【题型】证明题　【知识点】解析几何　【难度】medium
已知三条直线 \( l_i: y = kx + m_i \ (i = 1,2,3) \) 分别与抛物线 \( \Gamma: y^2 = 8x \) 交于点 \( A_i \)、\( B_i \)，\( T(t,0) \) 为 \( x \) 轴上一定点，且 \( m_1 < m_2 < m_3 < -t \)，记点 \( T \) 到直线 \( l_i \) 的距离为 \( d_i \)，\( \triangle TA_iB_i \) 的面积为 \( S_i \).

\vspace{0.5em}
(1) 若直线 \( l_3 \) 的倾斜角为 \( 45^\circ \)，且过抛物线 \( \Gamma \) 的焦点 \( F \)，求直线 \( l_3 \) 的方程；

\vspace{0.5em}
(2) 若 \( \overrightarrow{OA_1} \cdot \overrightarrow{OB_1} = 0 \)，且 \( km_1 \neq 0 \)，证明：直线 \( l_1 \) 过定点；

\vspace{0.5em}
(3) 当 \( k = 1 \) 时，是否存在点 \( T \)，使得 \( S_1 \)，\( S_2 \)，\( S_3 \) 成等比数列，\( d_1 \)，\( d_2 \)，\( d_3 \) 也成等比数列？若存在，请求出点 \( T \) 的坐标；若不存在，请说明理由.
【解答】
\textbf{【答案】}
(1) \( y = x - 2 \)

\vspace{0.5em}
(2) 证明见解析

\vspace{0.5em}
(3) 存在点 \( T(-2,0) \) 满足题意

\vspace{1em}
\textbf{【知识点】} 等比中项的应用、求直线与抛物线相交所得弦的弦长、抛物线中的直线过定点问题

\vspace{1em}
\textbf{【分析】}
(1) 根据抛物线交点，结合直线的点斜式即可求解，

\vspace{0.5em}
(2) 联立直线与抛物线方程得韦达定理，即可根据数量积的坐标运算求解，

\vspace{0.5em}
(3) 联立直线与椭圆方程，根据弦长公式求解 \( |A_iB_i| = 8\sqrt{2 - m_i} \)，根据点到直线距离求解 \( d_i = -\frac{t + m_i}{\sqrt{2}} \)，进而根据等比中项即可代入化简求解.

\vspace{1em}
\textbf{【详解】}
(1) 焦点 \( F(2,0) \)，斜率 \( k = 1 \)，
故直线 \( l_3 \) 的方程为 \( y = x - 2 \).

\vspace{0.5em}
(2) 联立
\[
\begin{cases}
y^2 = 8x, \\
y = kx + m_1,
\end{cases}
\]
消去 \( x \)，整理，得 \( ky^2 - 8y + 8m_1 = 0 \).

易 \( \Delta = 64 - 4k \times 8m_1 > 0 \)，即 \( km_1 < 2 \)，

设 \( A(x_1,y_1) \)、\( B(x_2,y_2) \)，则 \( y_1y_2 = \frac{8m_1}{k} \)，\( x_1x_2 = \frac{y_1^2y_2^2}{64} = \frac{m_1^2}{k^2} \).

由 \( \overrightarrow{OA_1} \cdot \overrightarrow{OB_1} = 0 \)，即 \( x_1x_2 + y_1y_2 = 0 \)，得
\[
\frac{m_1^2}{k^2} + \frac{8m_1}{k} = 0,
\]
由于 \( m_1 \neq 0 \)，所以 \( m_1 = -8k \)，直线 \( l_1: y = kx - 8k \)，
故直线 \( l_1 \) 过定点 \( (8,0) \).

\vspace{0.5em}
(3) 当 \( k = 1 \) 时，\( l_i: y = x + m_i \).

由于 \( m_1 < m_2 < m_3 < -t \)，所以 \( t + m_i < 0 \)，

设 \( T(t,0) \)，则
\[
d_i = \frac{|t + m_i|}{\sqrt{2}} = -\frac{t + m_i}{\sqrt{2}}.
\]

由 \( d_2^2 = d_1 \cdot d_3 \)，
得 \( (t + m_2)^2 = (t + m_1) \cdot (t + m_3) \)，即
\[
m_2^2 + 2m_2t = m_1m_3 + (m_1 + m_3)t. \quad \text{①}
\]

联立
\[
\begin{cases}
y^2 = 8x, \\
y = x + m_i,
\end{cases}
\]
消去 \( y \)，整理，得 \( x^2 + 2(m_i - 4)x + m_i^2 = 0 \).

由 \( \Delta = 4(m_i - 4)^2 - 4m_i^2 > 0 \)，得 \( m_i < 2 \).

于是
\[
|A_iB_i| = \sqrt{2} \cdot \sqrt{4(m_i - 4)^2 - 4m_i^2} = 8\sqrt{2 - m_i}.
\]

由 \( S_2^2 = S_1 \cdot S_3 \)，\( d_2^2 = d_1 \cdot d_3 \)，且 \( S_i = \frac{1}{2} \cdot |A_iB_i| \cdot d_i \)，

得 \( |A_2B_2|^2 = |A_1B_1| \cdot |A_3B_3| \)，从而
\[
2 - m_2 = \sqrt{(2 - m_1)(2 - m_3)},
\]
即 \( (2 - m_2)^2 = (2 - m_1)(2 - m_3) \)，化简，得
\[
m_2^2 - 4m_2 = m_1m_3 - 2(m_1 + m_3). \quad \text{②}
\]

①②相减，整理，得
\[
(t + 2)(2m_2 - m_1 - m_3) = 0.
\]

而 \( 2(2 - m_2) = 2\sqrt{(2 - m_1)(2 - m_2)} < (2 - m_1) + (2 - m_3) \)，即 \( 2m_2 < m_1 + m_3 \)，

故 \( t + 2 = 0 \)，即 \( t = -2 \).

又当 \( t = -2 \) 时，比如取 \( m_1 = -1 \)，\( m_3 = 1 \)，\( m_2 = 2 - \sqrt{3} \) 满足题意，

故存在点 \( T(-2,0) \) 满足题意.

\textbf{【点睛】} 方法点睛：圆锥曲线中定点问题的两种解法

\vspace{0.5em}
(1) 引进参数法：先引进动点的坐标或动线中系数为参数表示变化量，再研究变化的量与参数何时没有关系，找到定点.

\vspace{0.5em}
(2) 特殊到一般法：先根据动点或动线的特殊情况探索出定点，再证明该定点与变量无关.

\vspace{0.5em}
技巧：若直线方程为 \( y - y_0 = k(x - x_0) \)，则直线过定点 \( (x_0,y_0) \)；
若直线方程为 \( y = kx + b \)（\( b \) 为定值），则直线过定点 \( (0,b) \).

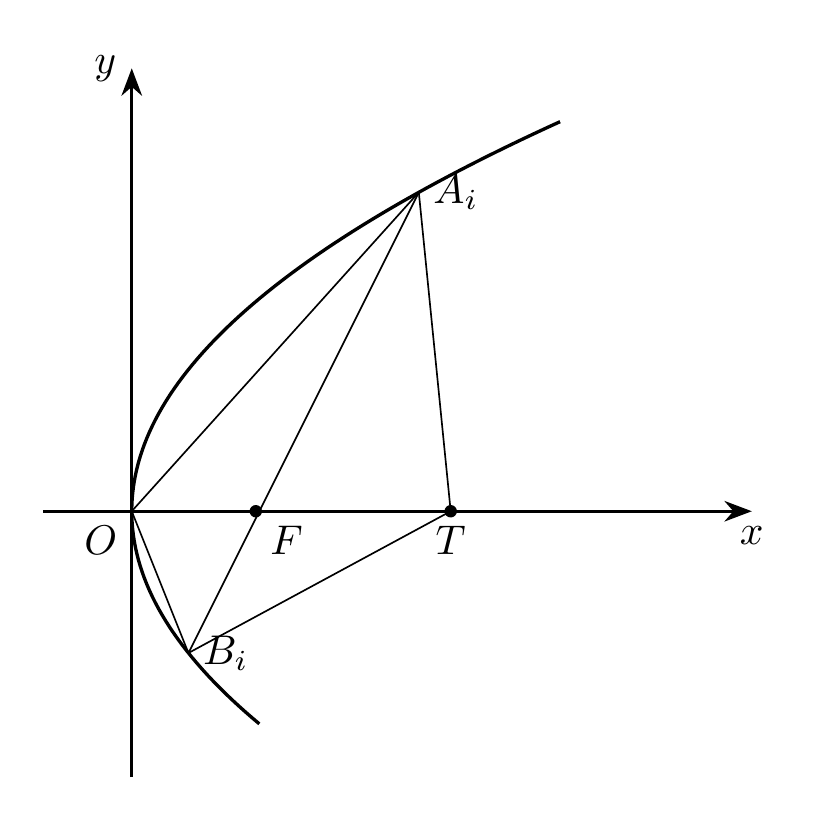